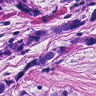
Metastatic tissue present: yes